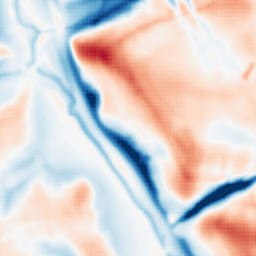
Category: multiscale
Decomposition family: dog_multiscale
Decomposition parameters: sigma_ratio: 2
n_scales: 3
base_sigma: 2
Upsampling method: sinc_blackman
Upsampling parameters: scale: 8
kernel_size: 16
Upsampling scale: 8